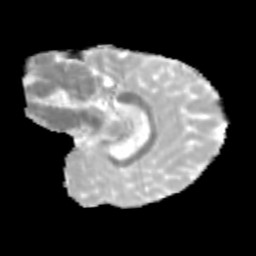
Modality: MD
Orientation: sagittal
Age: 10
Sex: male
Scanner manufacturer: siemens
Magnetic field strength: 3 T
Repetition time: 3.8 s
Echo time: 0.07 s